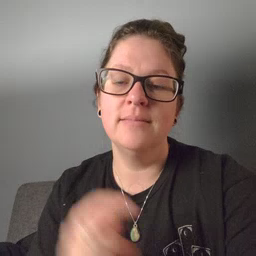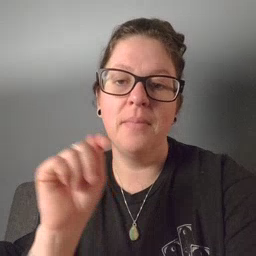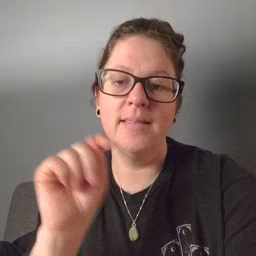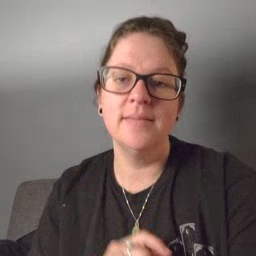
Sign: potty